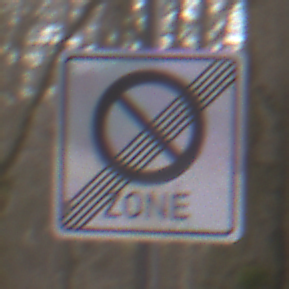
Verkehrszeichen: EndeEingeschraenktesHalteverbotZone
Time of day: MorningAfternoon
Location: Outdoor (Nature)
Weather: Overcast
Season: Autumn
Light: Natural